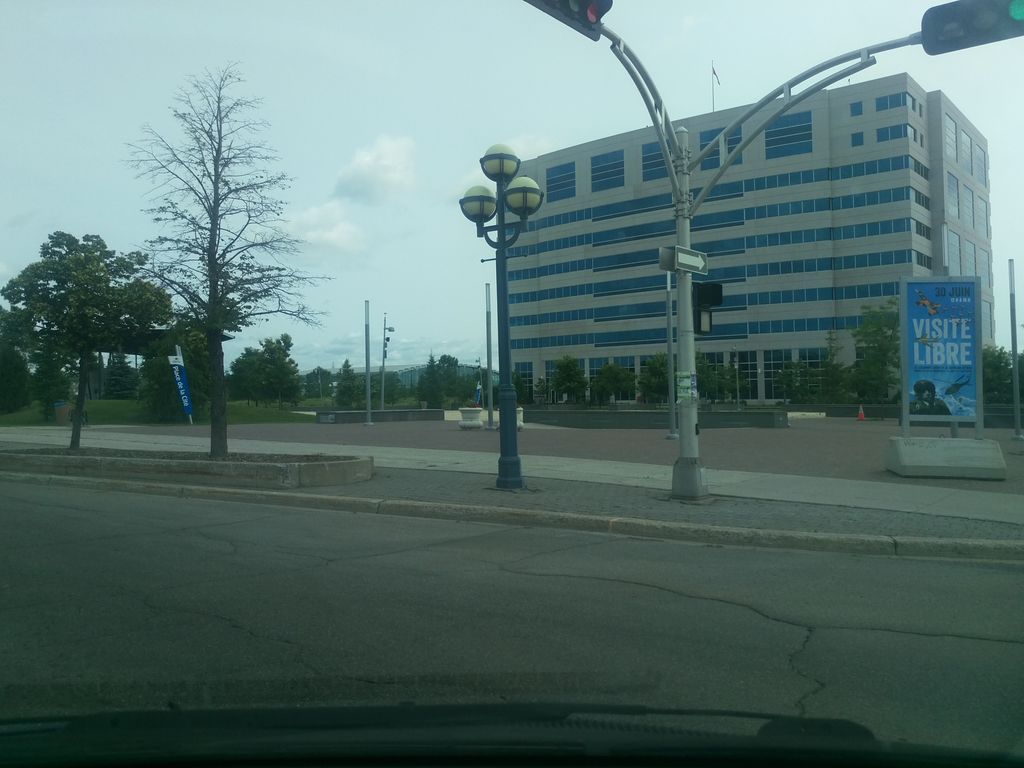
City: ottawa-gatineau